Field crop: maize
Growth stage: 2
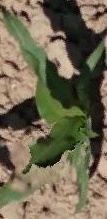
Species: maize